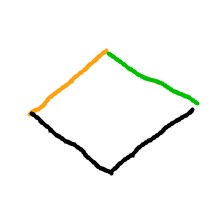
Shape: rhombus